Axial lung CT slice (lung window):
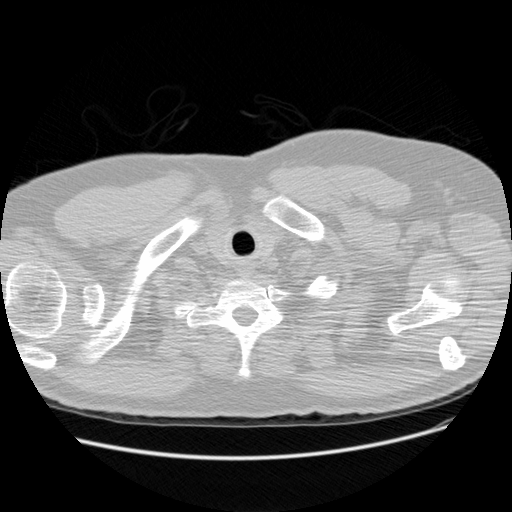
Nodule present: no